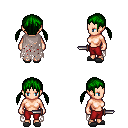
a pixel art fantasy rpg character, female body template, human, light skin, gray tattered cape, red pants, green twin-tailed hairstyle, gray slippers, dagger, four views (front, back, left, right), 2x2 character sprite sheet, small pixel art, hard edges, no anti-aliasing